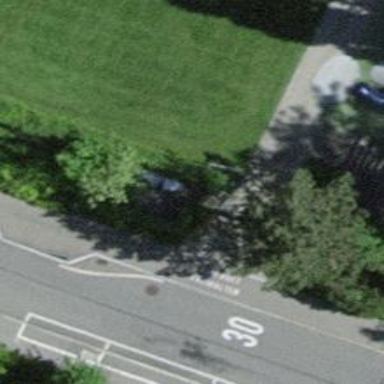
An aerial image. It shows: Bicycle parking area.